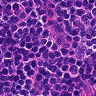
Metastatic tissue present: no